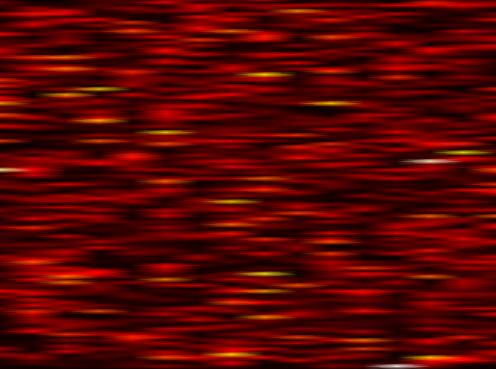
Label: UFMC